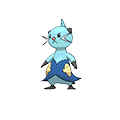
Pok\u00e9mon: dewott